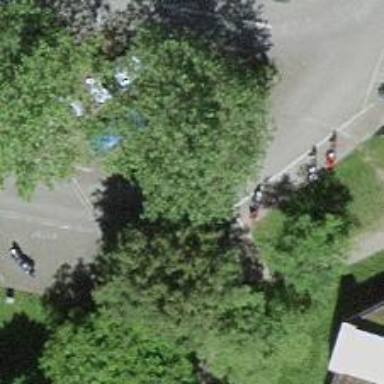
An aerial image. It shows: Parking aisle with paving stones surface.